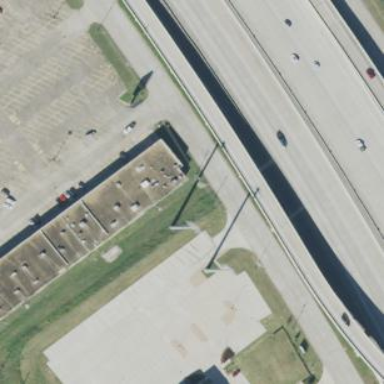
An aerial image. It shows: Retail building.